Question: I'm working on an iOS web app and I have the viewport set to not scalable via...
'''
<meta name="viewport" content="width=device-width; initial-scale=1.0; maximum-scale=1.0; user-scalable=no;" />
'''
The problem is that when I focus on an input text field, it zooms in and doesn't zoom out:

How can I prevent this?
Full size image: <URL>
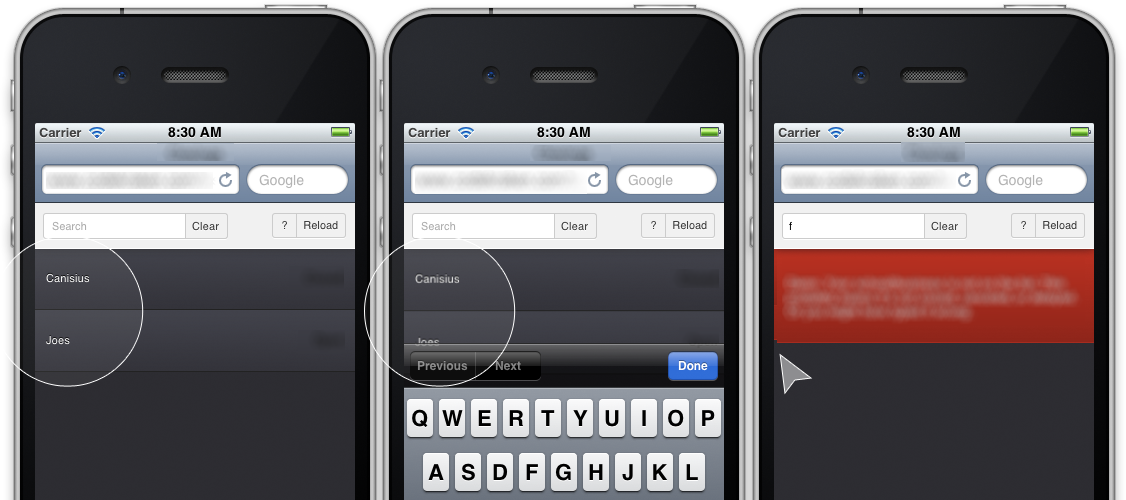
Answer: The problem was this tag,
'-webkit-overflow-scrolling: touch;'
It's been really buggy in iOS5, and after removing it from the 'div', the zoom problem did not happen again.